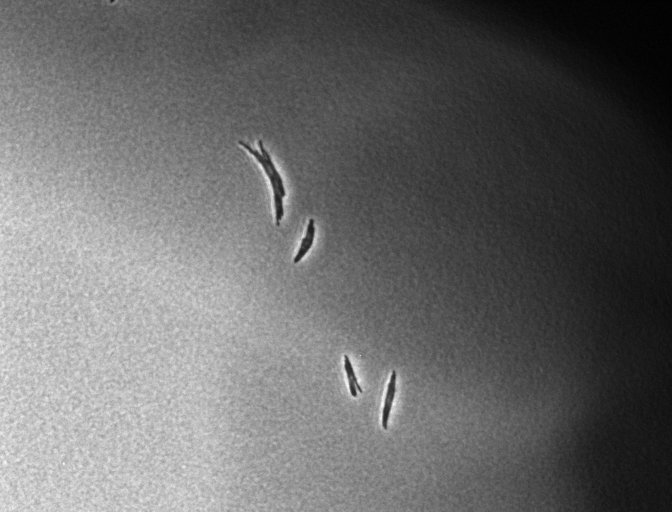
Phase contrast microscopy, 20x objective, 3 h incubation